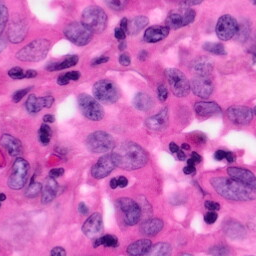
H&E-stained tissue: Pancreatic